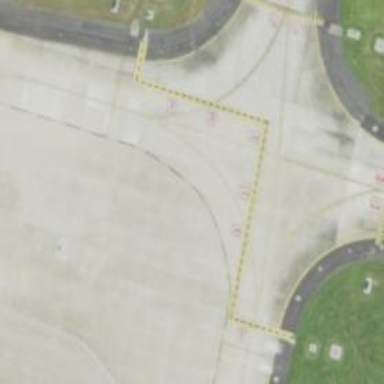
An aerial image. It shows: Image of taxiway at airport.